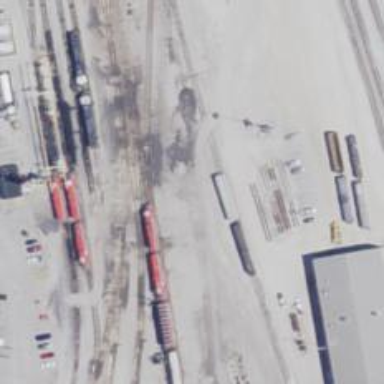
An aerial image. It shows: Abandoned railway yard.